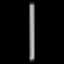
Label: line